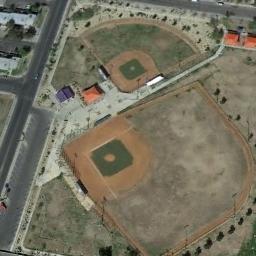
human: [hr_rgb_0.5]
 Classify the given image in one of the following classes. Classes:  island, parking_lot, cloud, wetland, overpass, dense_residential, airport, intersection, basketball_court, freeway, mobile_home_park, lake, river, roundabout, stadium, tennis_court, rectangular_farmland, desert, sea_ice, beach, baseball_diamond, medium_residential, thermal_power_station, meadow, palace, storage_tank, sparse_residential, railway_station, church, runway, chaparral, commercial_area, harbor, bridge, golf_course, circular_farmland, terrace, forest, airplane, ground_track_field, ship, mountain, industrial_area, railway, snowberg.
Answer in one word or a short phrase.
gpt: baseball_diamond